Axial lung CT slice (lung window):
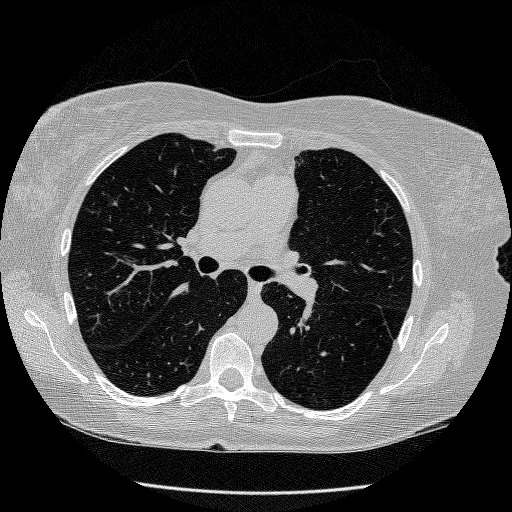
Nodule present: no